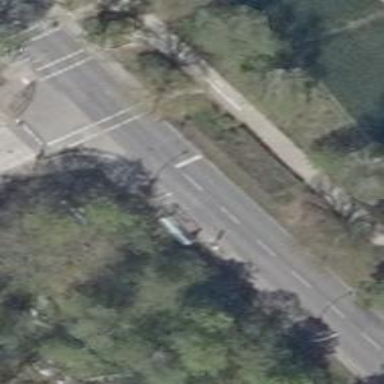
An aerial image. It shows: Secondary road with asphalt surface and lane markings.